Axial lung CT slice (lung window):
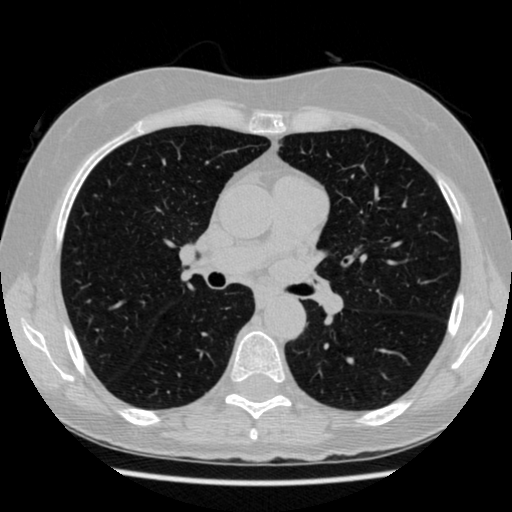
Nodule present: no